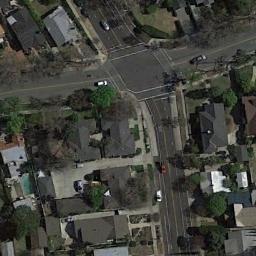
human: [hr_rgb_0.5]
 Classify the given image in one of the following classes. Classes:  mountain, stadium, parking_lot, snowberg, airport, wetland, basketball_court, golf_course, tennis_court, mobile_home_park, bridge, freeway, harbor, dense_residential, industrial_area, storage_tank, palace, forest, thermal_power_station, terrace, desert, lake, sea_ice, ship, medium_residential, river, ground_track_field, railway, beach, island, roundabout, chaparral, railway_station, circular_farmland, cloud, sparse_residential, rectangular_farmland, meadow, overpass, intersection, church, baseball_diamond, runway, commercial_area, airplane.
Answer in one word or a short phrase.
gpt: intersection